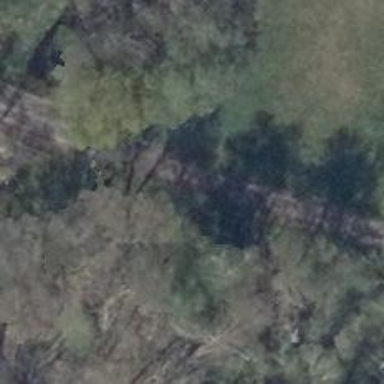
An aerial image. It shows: Track with asphalt surface passing over bridge with grade3 track type.